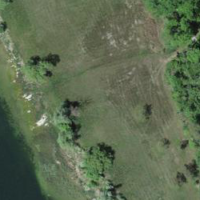
EUNIS habitat code: 23
Species observed at this site:
Hydrocotyle vulgaris